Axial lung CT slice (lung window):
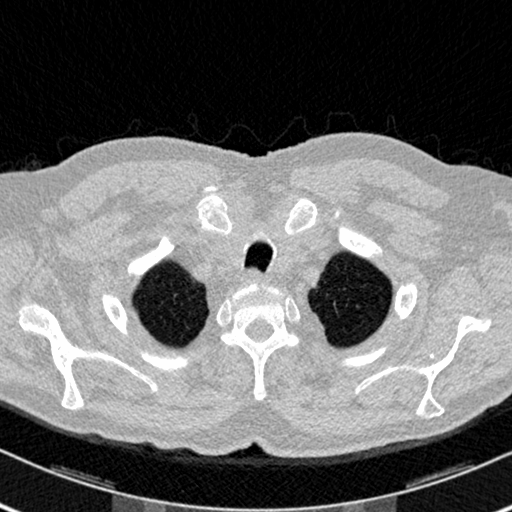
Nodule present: no